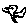
Label: bird